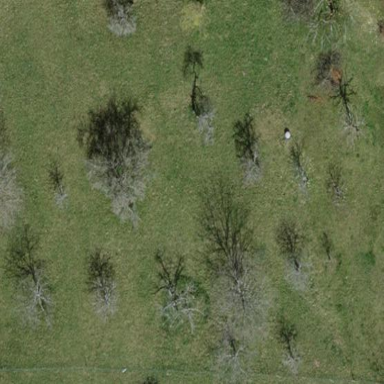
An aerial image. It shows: Orchard.